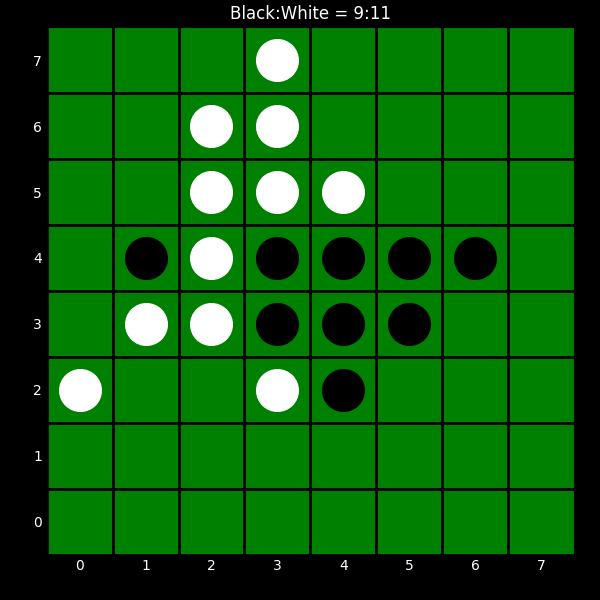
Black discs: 9
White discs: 11